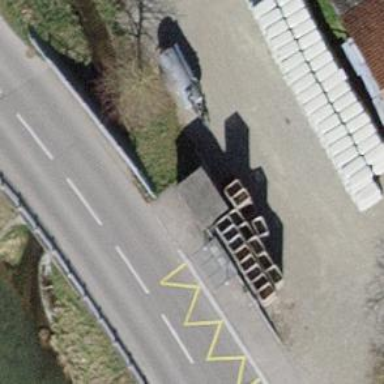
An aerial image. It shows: Bus stop with shelter. It is platform for public transport.